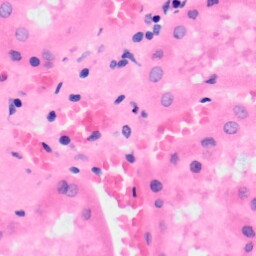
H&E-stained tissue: Kidney